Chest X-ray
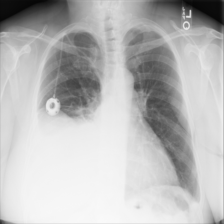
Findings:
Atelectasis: negative
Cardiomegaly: negative
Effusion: positive
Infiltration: negative
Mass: negative
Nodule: negative
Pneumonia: negative
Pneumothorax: negative
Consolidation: negative
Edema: negative
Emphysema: negative
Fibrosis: negative
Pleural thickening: negative
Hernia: negative